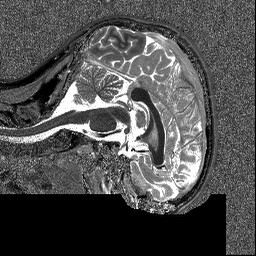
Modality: T1map
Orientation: sagittal
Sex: male